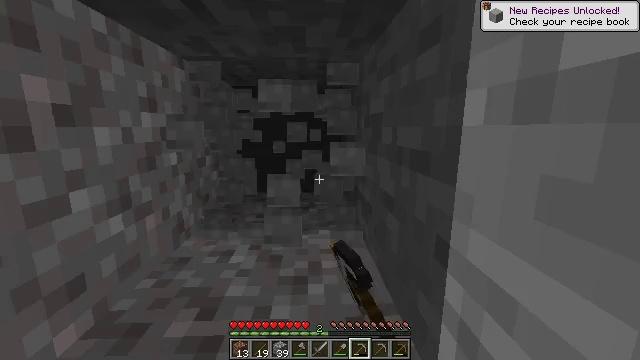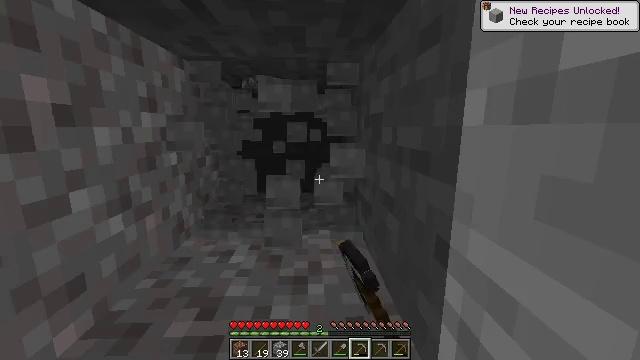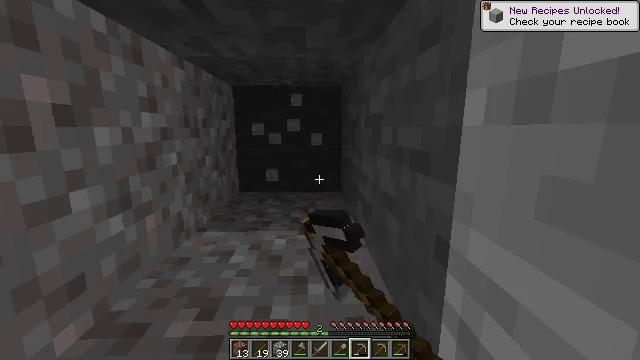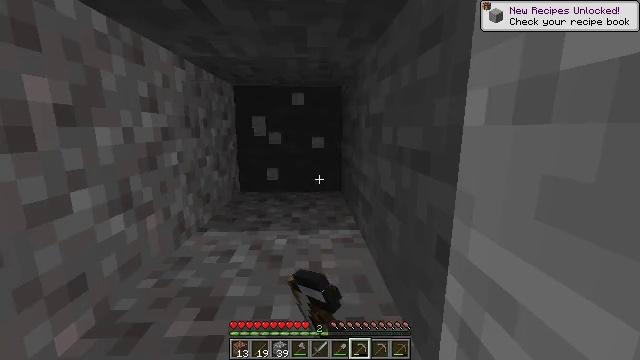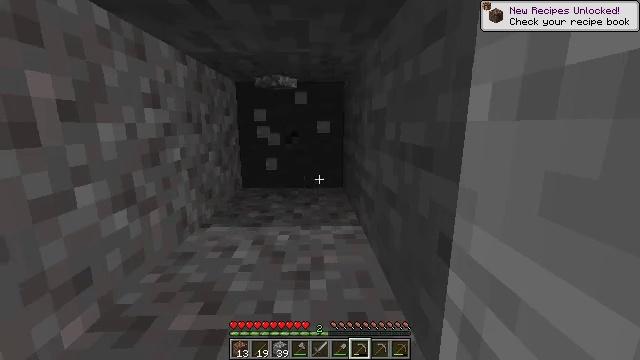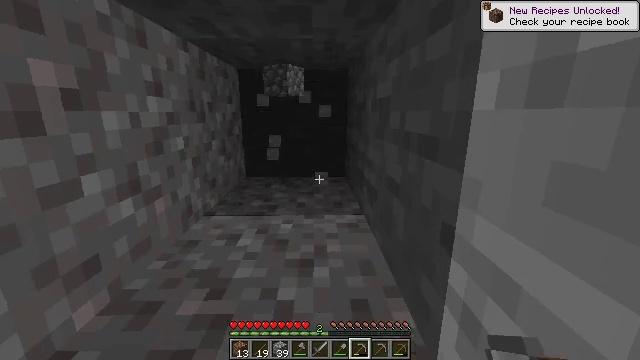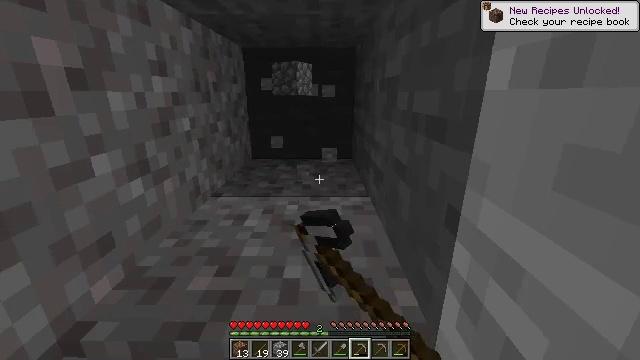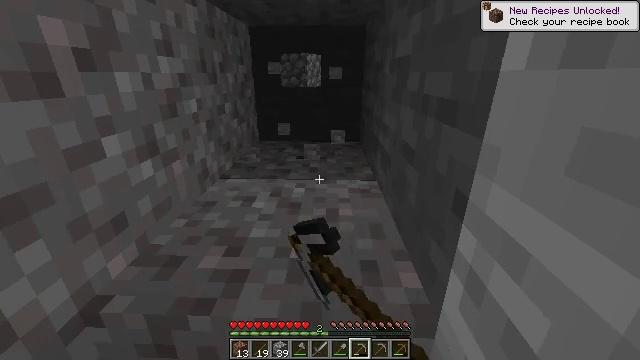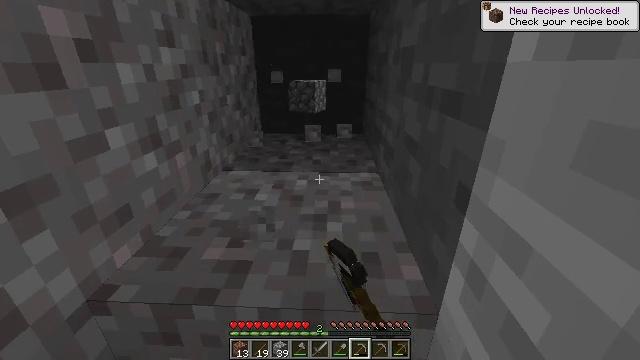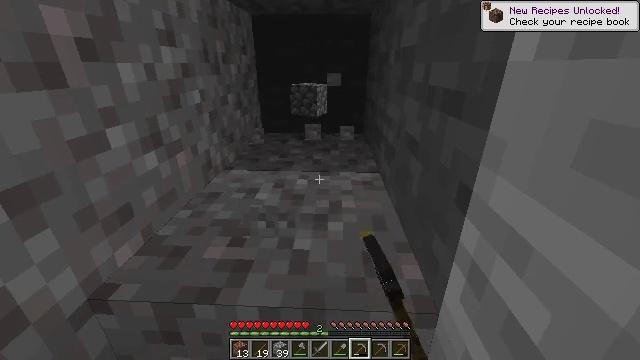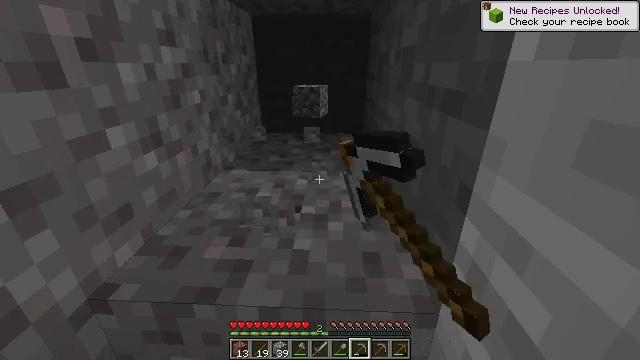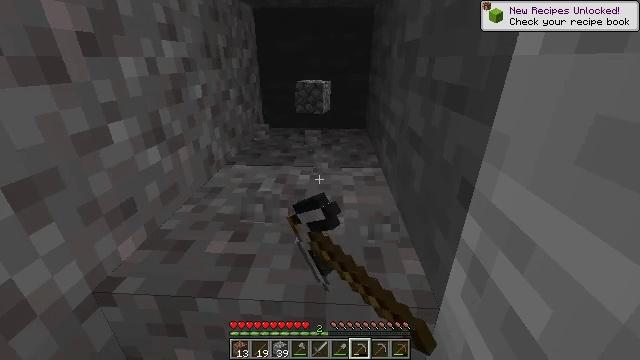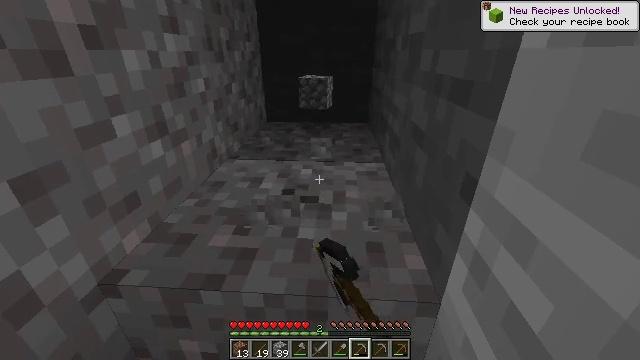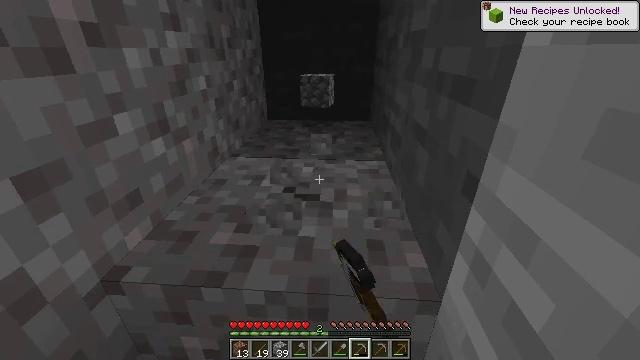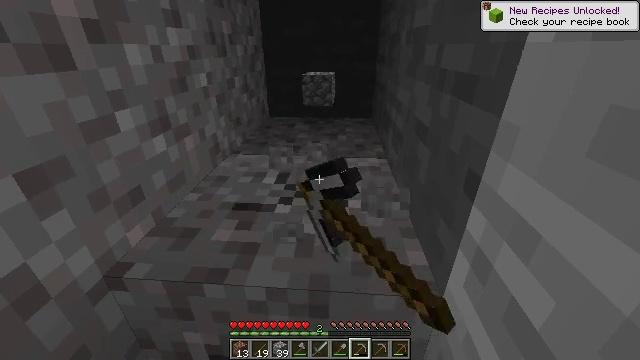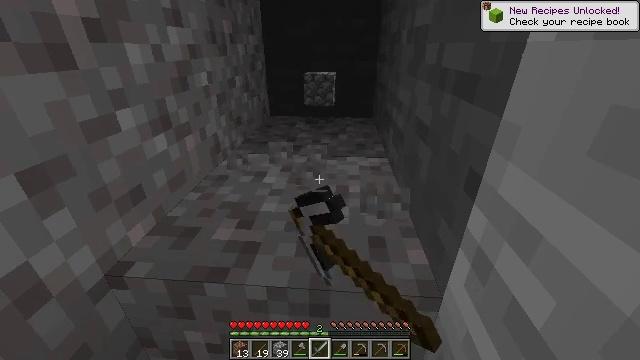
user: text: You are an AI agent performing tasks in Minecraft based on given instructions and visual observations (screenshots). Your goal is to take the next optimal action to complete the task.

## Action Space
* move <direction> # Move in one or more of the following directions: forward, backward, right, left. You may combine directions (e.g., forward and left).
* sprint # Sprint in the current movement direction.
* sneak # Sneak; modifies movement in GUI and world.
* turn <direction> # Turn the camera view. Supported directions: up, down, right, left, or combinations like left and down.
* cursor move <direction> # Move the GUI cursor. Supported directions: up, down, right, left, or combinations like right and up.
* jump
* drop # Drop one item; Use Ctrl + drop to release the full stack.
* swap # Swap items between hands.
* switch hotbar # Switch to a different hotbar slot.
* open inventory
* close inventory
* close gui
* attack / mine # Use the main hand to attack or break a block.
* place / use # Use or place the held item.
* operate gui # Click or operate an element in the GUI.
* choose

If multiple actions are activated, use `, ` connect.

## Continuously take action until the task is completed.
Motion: motion action
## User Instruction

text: Dig through gravel to clear a path.
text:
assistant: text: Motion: attack / mine
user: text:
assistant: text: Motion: attack / mine
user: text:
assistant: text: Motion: attack / mine
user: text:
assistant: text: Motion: attack / mine
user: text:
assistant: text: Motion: turn down, attack / mine
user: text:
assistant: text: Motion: turn left and down, attack / mine
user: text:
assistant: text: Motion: turn left and down, attack / mine
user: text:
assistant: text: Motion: turn down, attack / mine
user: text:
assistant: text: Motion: attack / mine
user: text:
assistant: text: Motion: attack / mine
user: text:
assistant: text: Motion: turn down, attack / mine
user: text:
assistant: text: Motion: turn down, attack / mine
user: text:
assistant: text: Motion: attack / mine
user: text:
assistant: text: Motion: attack / mine
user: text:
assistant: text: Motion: attack / mine, switch to hotbar 5
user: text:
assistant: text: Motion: attack / mine, switch to hotbar 5
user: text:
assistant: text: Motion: attack / mine, switch to hotbar 5
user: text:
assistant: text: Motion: attack / mine, switch to hotbar 5
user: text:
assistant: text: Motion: attack / mine, switch to hotbar 5
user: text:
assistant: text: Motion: attack / mine
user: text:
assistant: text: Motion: attack / mine
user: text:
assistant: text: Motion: attack / mine
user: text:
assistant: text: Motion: attack / mine
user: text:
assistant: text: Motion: attack / mine, switch to hotbar 6
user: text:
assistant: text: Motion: attack / mine, switch to hotbar 6
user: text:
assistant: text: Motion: attack / mine, switch to hotbar 6
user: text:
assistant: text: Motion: attack / mine, switch to hotbar 6
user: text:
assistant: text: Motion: attack / mine
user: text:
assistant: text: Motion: attack / mine
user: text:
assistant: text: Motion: attack / mine